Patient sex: M
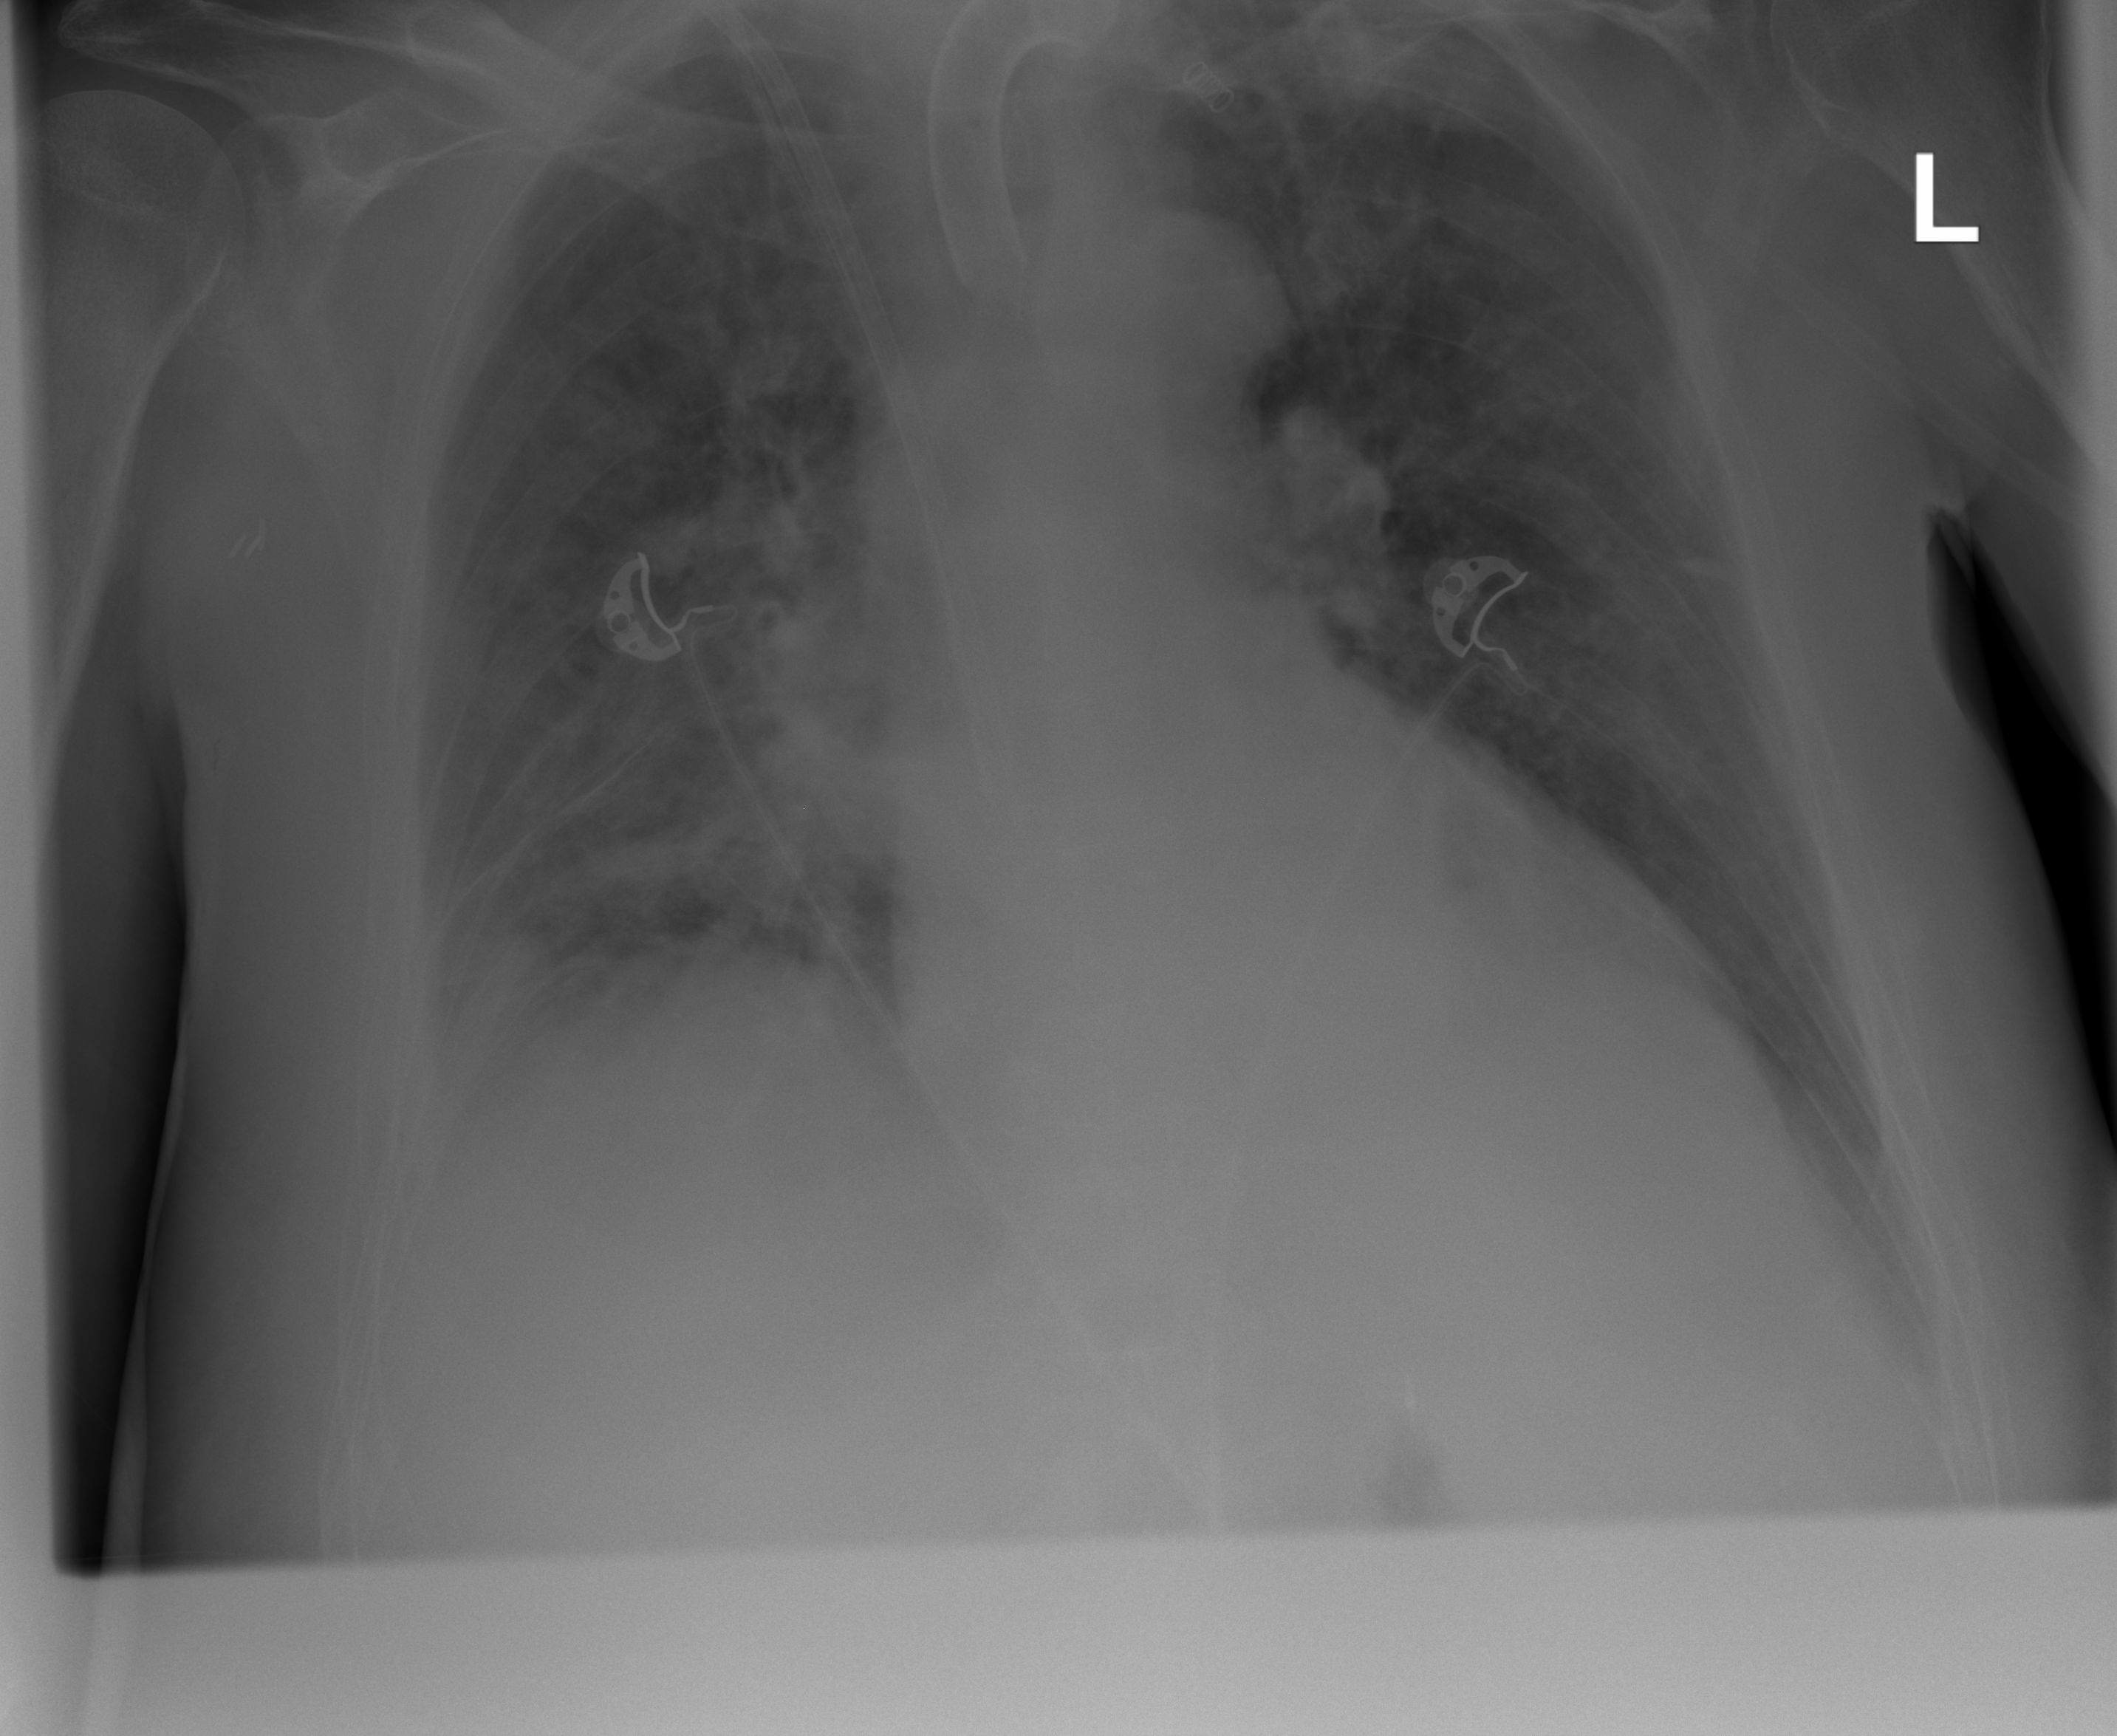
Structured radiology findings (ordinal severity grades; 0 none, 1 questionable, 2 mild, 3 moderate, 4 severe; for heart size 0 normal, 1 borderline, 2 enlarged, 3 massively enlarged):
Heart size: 0
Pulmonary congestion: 2
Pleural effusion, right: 2
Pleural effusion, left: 1
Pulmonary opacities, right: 2
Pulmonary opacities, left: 0
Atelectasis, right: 2
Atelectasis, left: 2